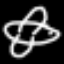
Label: airplane